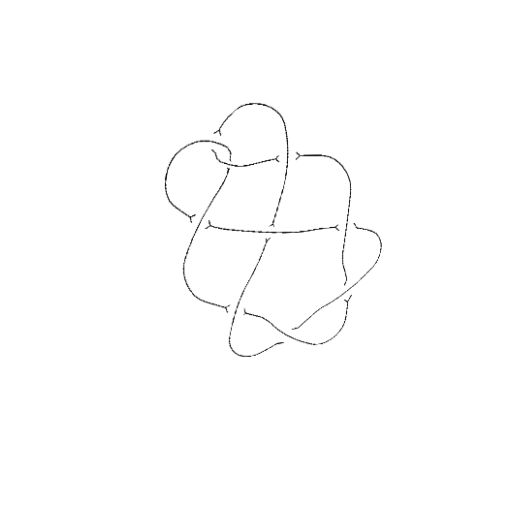
Crossing number: 9